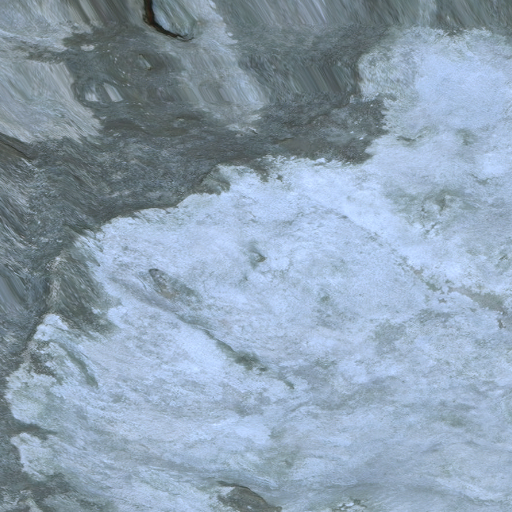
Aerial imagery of mountain in Alaska named Chiimuusix containing only unknown